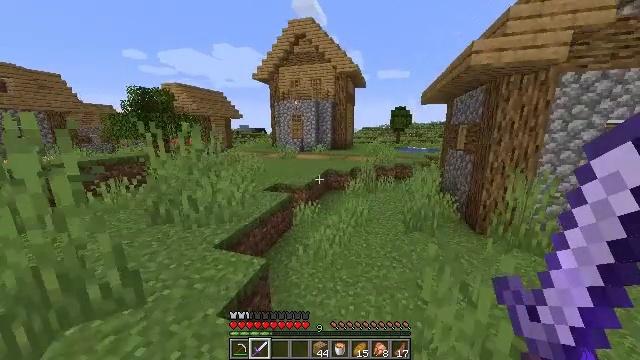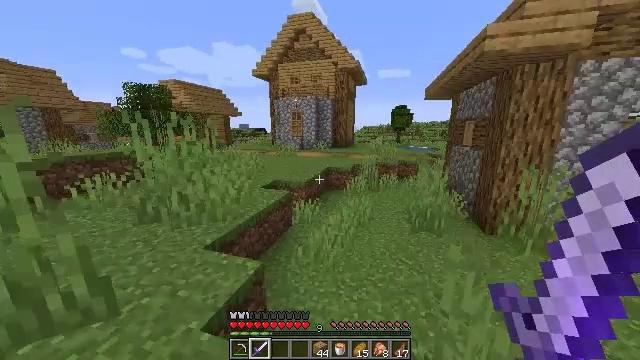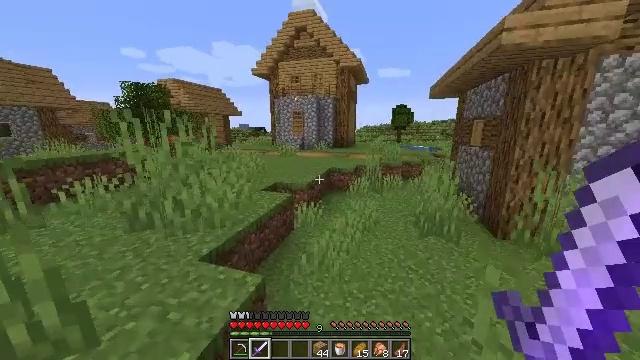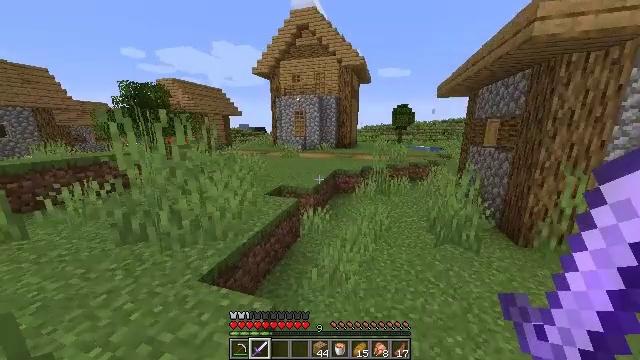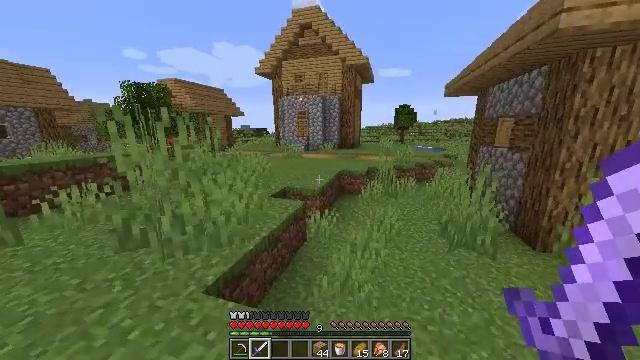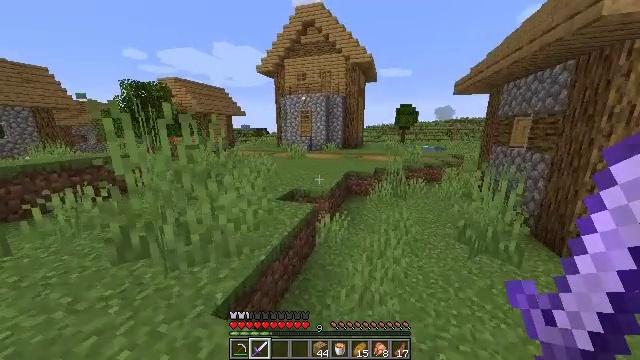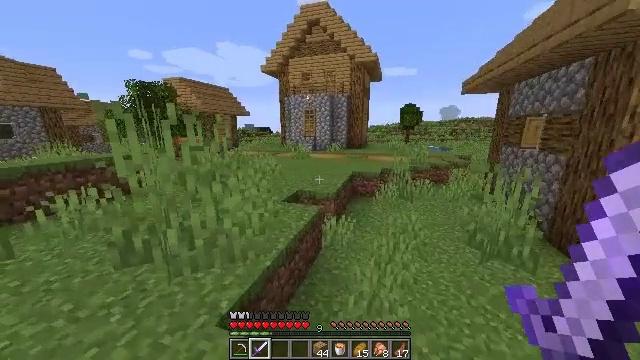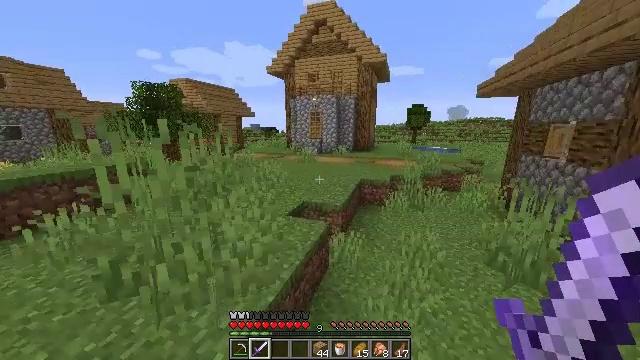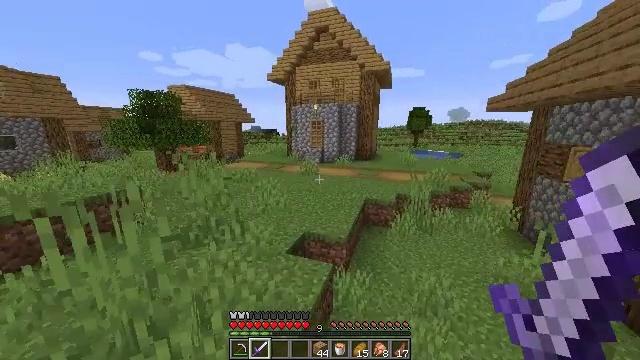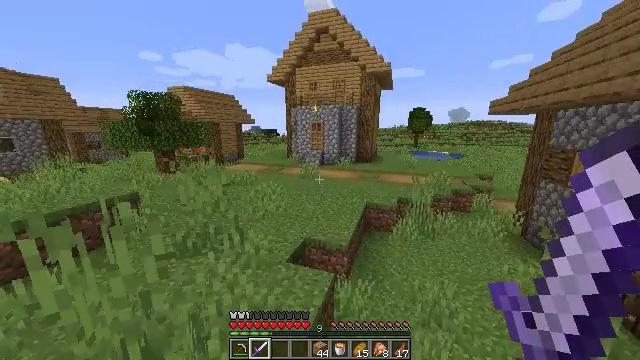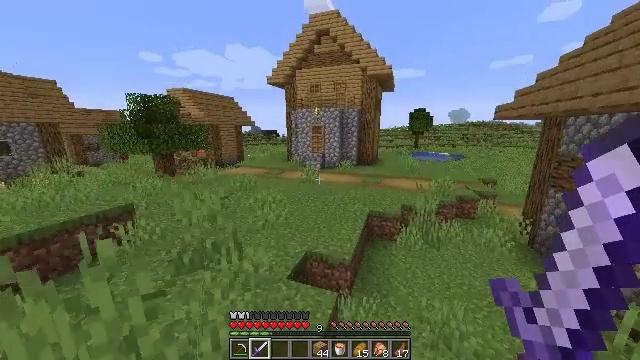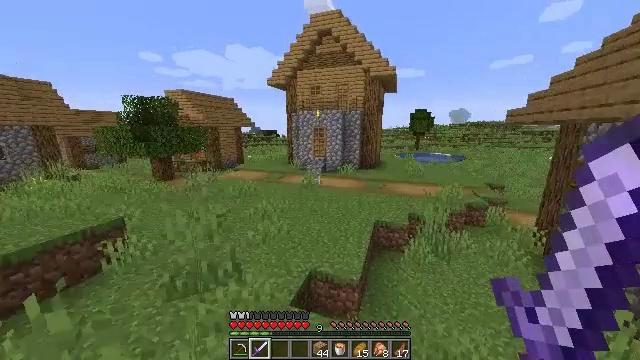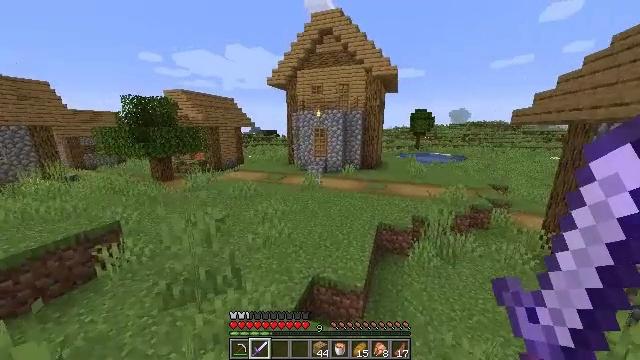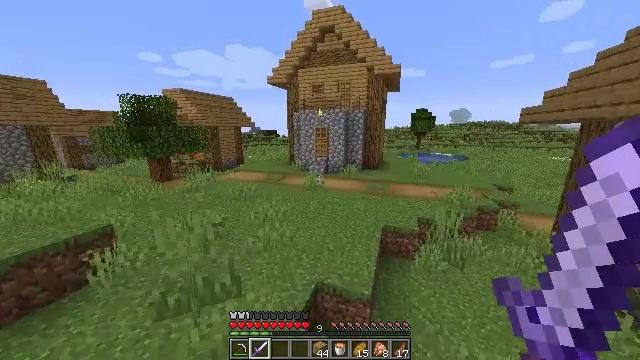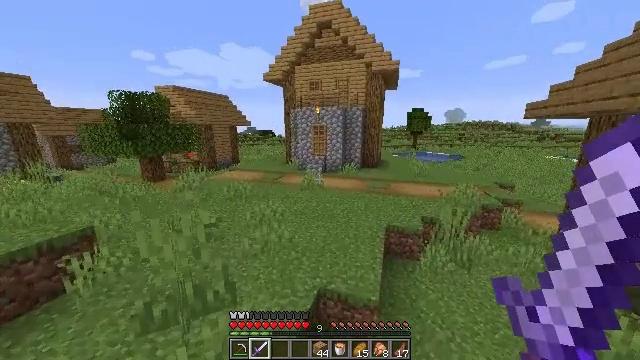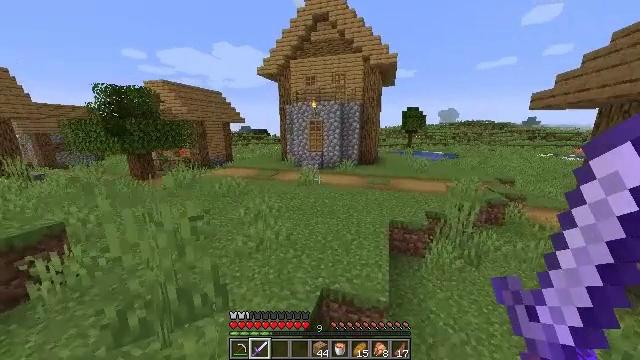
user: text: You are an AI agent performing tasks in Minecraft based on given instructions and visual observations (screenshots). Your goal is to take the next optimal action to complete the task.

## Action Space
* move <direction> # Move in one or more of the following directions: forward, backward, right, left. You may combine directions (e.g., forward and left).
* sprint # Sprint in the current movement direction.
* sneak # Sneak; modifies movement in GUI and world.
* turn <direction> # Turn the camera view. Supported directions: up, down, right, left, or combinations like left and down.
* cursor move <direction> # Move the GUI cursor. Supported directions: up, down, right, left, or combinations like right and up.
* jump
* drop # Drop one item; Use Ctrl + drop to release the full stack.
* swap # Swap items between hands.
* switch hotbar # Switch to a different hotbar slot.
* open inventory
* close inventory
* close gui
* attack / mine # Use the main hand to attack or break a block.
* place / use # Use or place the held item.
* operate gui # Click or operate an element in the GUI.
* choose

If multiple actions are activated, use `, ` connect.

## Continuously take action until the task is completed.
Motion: motion action
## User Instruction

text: Remove layers of soul soil.
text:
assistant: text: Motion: move forward and move left, sprint
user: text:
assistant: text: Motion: move forward and move left, sprint
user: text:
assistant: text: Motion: move forward and move left, sprint
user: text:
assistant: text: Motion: move forward and move left, sprint
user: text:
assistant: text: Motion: move forward and move left, sprint
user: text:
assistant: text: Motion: move forward, sprint
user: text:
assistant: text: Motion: move forward, sprint, turn left, jump
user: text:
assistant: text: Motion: move forward, sprint, jump
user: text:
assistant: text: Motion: move forward and move left, sprint, jump
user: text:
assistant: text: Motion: move forward and move left, sprint, jump
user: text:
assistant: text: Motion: move forward and move left, sprint, jump
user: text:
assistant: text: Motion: move forward and move left, sprint, jump
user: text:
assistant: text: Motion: move forward and move left, sprint, jump
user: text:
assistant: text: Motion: move forward, sprint, turn right
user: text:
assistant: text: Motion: move forward, sprint, turn right
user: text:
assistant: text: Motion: move forward, sprint
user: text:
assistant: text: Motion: move forward, sprint
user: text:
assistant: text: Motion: move forward, sprint
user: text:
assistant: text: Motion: move forward, sprint
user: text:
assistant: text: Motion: move forward, sprint, jump
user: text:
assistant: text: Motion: move forward, sprint, jump
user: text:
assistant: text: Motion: move forward, sprint, jump
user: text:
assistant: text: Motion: move forward, sprint, jump
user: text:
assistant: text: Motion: move forward, sprint, jump
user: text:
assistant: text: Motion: move forward, sprint, jump
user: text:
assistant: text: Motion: move forward, sprint, jump
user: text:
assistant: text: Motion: move forward, sprint, jump
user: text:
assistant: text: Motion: move forward, sprint, jump
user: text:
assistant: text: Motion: move forward, sprint, jump
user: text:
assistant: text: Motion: move forward, sprint, jump